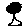
Label: tree